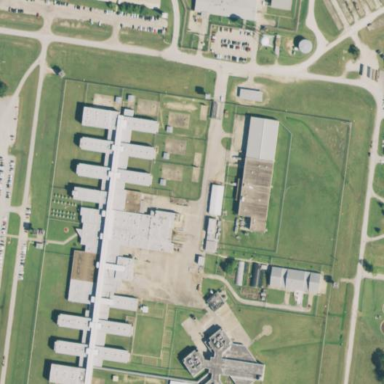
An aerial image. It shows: Prison.